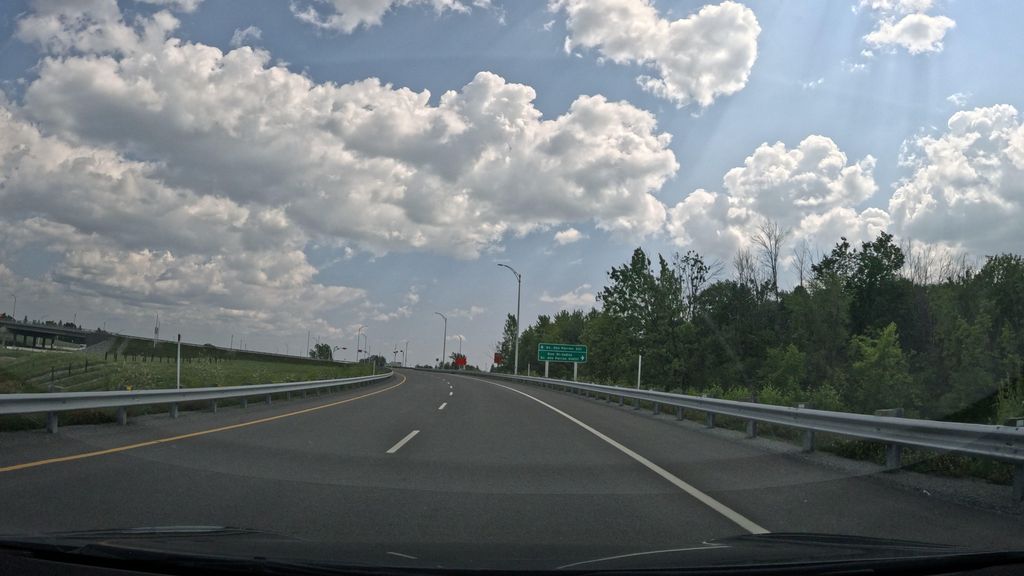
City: montreal